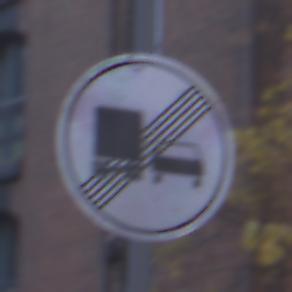
Verkehrszeichen: EndeUeberholverbotKraftfahrzeuge
Umgebung: Outdoor, Urban
Tageszeit: SunriseSunset
Wetter: Clear
Licht: Natural
Jahreszeit: NotSpecified
Kontrast: MediumContrast